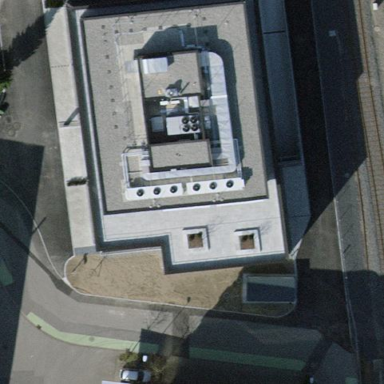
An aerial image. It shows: Office building.